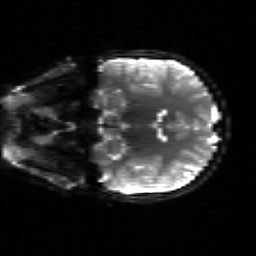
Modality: sbref
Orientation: coronal
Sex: male
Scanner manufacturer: siemens
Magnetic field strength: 3 T
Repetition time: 5 s
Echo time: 0.071 s